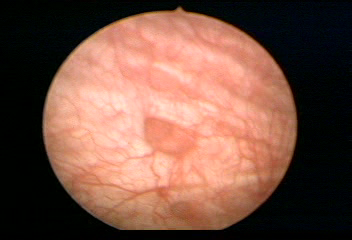
Modality: WLC
Class: Normal mucosa
Bladder cancer association: No